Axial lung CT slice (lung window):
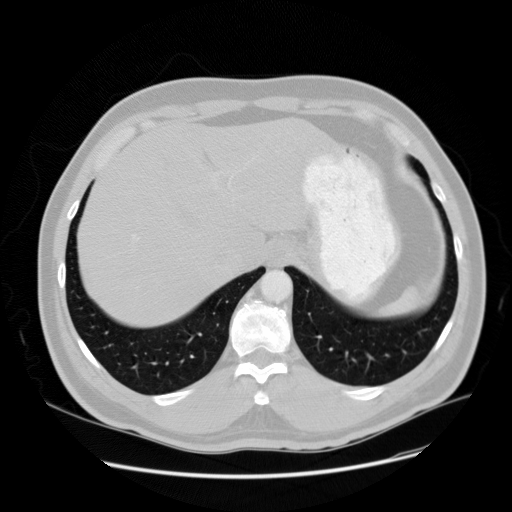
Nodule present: no